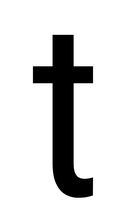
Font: Roboto_Condensed_Regular